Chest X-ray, PA view. Patient: 32 years old, sex F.
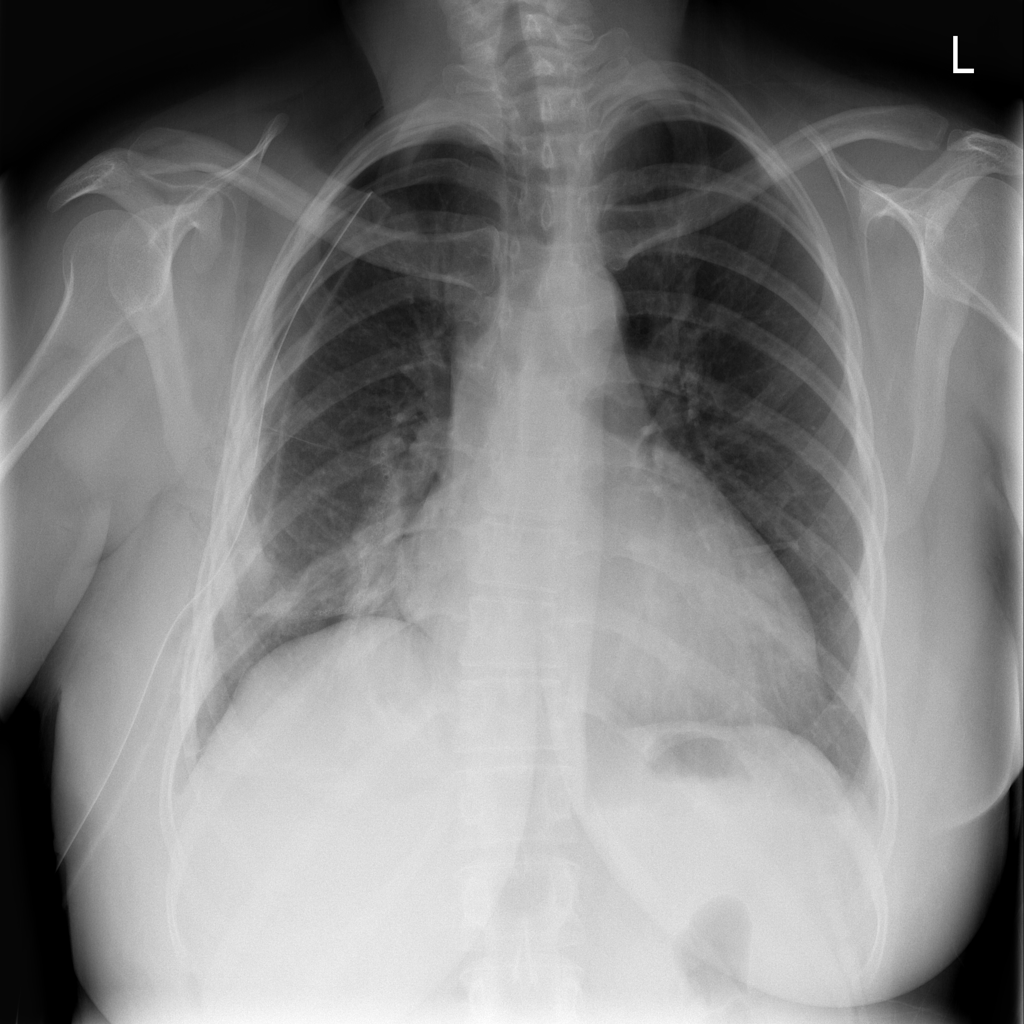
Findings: Cardiomegaly, Effusion, Emphysema